Question: I have an array of pointers to a structure called "table" (the structure is called Node).
I declare the array as so in the class:
'''
Node * table;
'''
Then, in another method, I initalize the table:
'''
this->table = new Node [this->length];
'''
And everything works fine. this->length is a valid entry, this->table is pointing to the right array, and etc. However, then I try to change the value of the elements:
'''
for(int i = 0; i < this->length; i++) {
this->table[i] = new Node;
}
'''
Or even
'''
for(int i = 0; i < this->length; i++) {
this->table[i] = 0;
}
'''
And everything starts bugging out. Why can't I set these pointers to anything?
This is the error I get:
(Where line 15 is the line of "this->table[i] = new Node;").
I hate to post long segments of code, so here's a shortened version of the code itself:
'''
template <class T, class S>
class HashMap {
public:
HashMap();
private:
struct Node;
Node * table;
static const unsigned length = 100;
};
template <class T, class S>
HashMap<T, S>::HashMap() {
this->table = new Node [HashMap::length];
for(int i = 0; i < HashMap::length; i++) {
this->table[i] = new Node;
}
}
template <class T, class S>
struct HashMap<T, S>::Node {
T value;
S key;
Node * next;
};
'''
No research I'm doing is telling me what the error is; any help is appreciated!
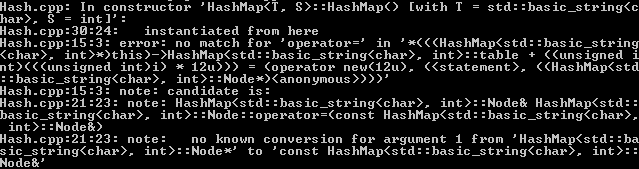
Answer: You don't have an array of pointers. You have an array of Nodes. Apparently, what you want is something like this:
'''
Node ** table;
...
this->table = new Node*[this->length];
'''
Or maybe you don't actually need an array of pointers, but simply an array of nodes. In that case, no extra initialization is needed beyond:
'''
this->table = new Node[this->length];
'''
Beyond that, unless this is a learning exercise, take a look at the <URL> all ready for you.